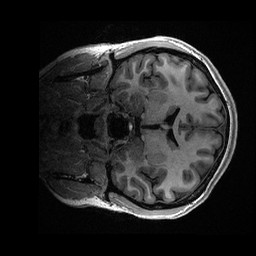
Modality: T1w
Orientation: coronal
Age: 18
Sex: female
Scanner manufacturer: ge
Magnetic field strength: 3 T
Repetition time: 0.006952 s
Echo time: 0.00292 s